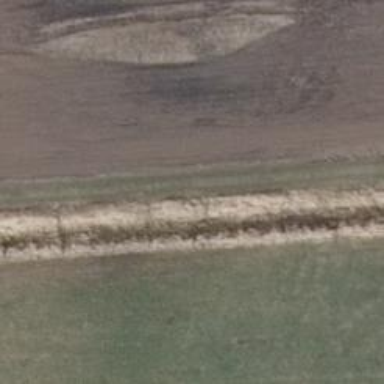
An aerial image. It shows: Grass track with grade5 tracktype.